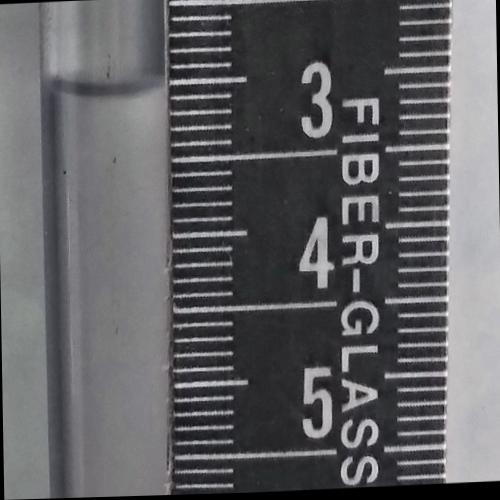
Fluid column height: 3.0 cm